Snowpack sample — Buffalo Mountain, Silverthorne, Colorado, USA (1/25/25, 10:11 AM MST)
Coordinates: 39.6222, -106.1139
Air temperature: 22 °F
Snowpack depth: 110 cm
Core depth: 30 cm
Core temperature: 42.8 °F
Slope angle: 12°, slope face: 102°
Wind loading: high
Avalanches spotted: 0
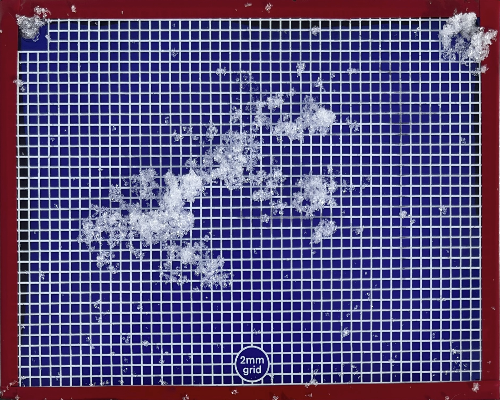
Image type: profile
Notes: No avalanches nearby, collected on the outskirts of a fire break 15 meters from the treeline, on way to Buffalo and Red Mountain